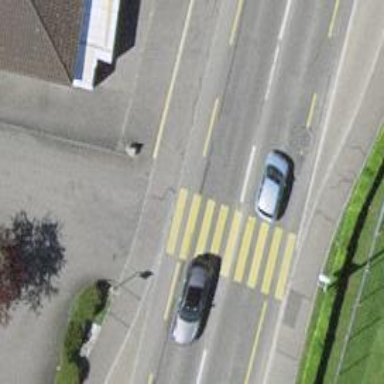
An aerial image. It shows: Zebra crossing on the road.